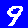
Digit: 9